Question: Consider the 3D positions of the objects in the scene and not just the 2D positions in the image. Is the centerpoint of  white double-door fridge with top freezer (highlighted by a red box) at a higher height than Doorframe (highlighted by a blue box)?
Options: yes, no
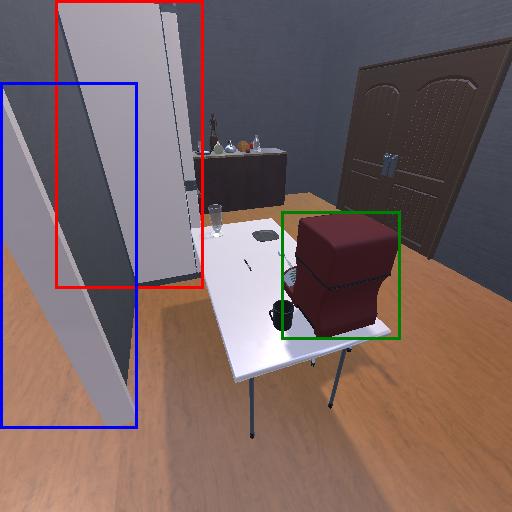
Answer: yes